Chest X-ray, PA view. Patient: 35 years old, sex F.
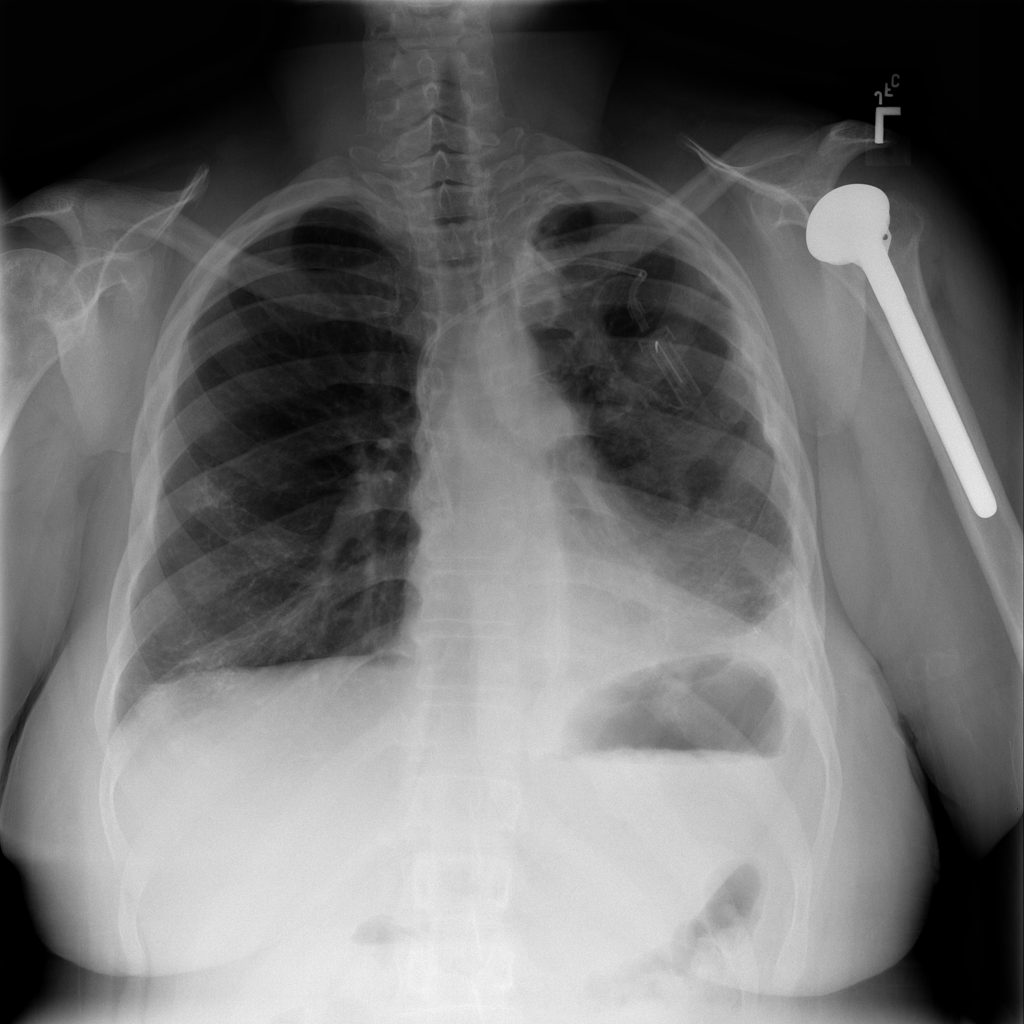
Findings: Pleural_Thickening